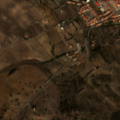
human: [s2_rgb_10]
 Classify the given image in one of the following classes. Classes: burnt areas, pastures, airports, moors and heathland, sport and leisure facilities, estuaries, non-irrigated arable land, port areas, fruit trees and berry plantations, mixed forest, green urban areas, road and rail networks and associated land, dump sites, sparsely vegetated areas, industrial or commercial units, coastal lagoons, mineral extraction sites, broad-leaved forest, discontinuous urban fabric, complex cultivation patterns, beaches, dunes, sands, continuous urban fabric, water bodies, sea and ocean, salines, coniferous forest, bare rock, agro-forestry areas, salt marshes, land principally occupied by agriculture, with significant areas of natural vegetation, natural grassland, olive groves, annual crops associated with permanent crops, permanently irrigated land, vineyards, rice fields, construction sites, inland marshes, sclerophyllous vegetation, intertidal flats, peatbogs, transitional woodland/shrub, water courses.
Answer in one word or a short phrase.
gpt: continuous urban fabric, non-irrigated arable land, pastures, annual crops associated with permanent crops, agro-forestry areas, transitional woodland/shrub